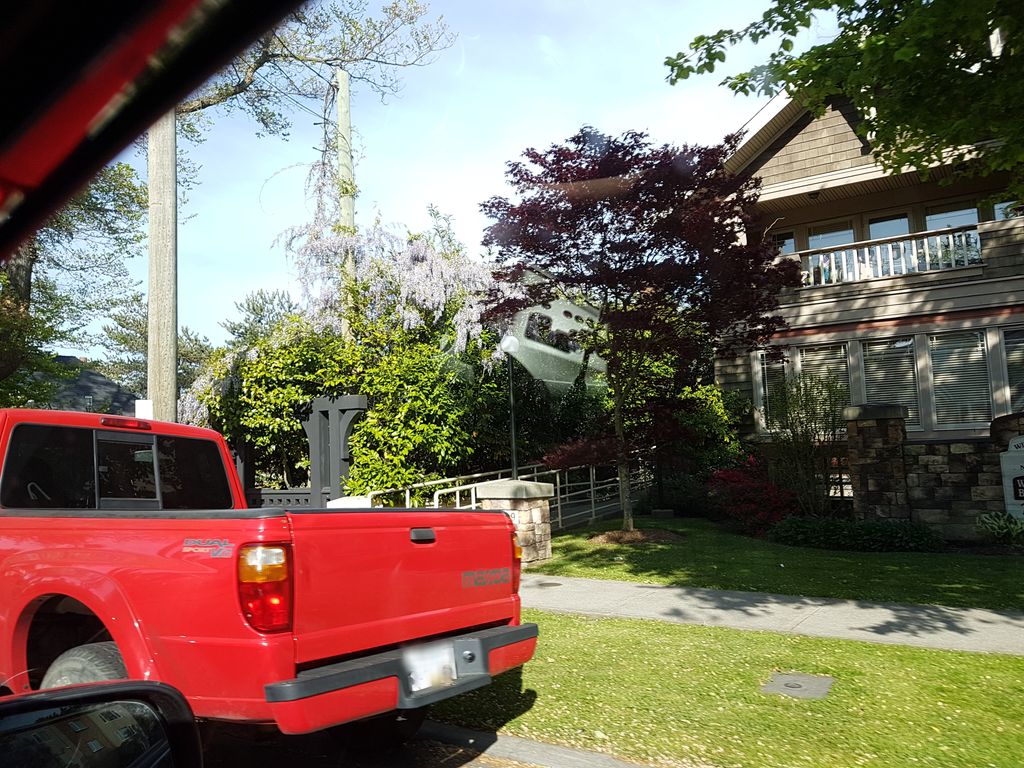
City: victoria